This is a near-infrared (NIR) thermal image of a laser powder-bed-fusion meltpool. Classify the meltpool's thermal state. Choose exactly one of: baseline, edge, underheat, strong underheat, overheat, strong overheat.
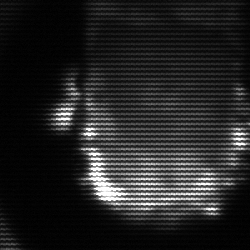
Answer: baseline